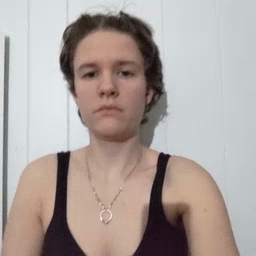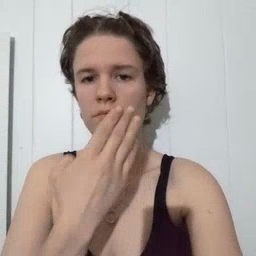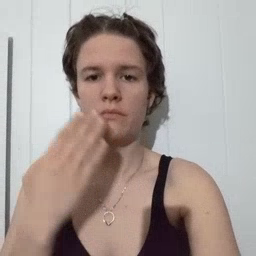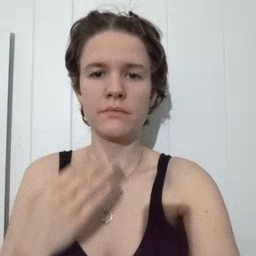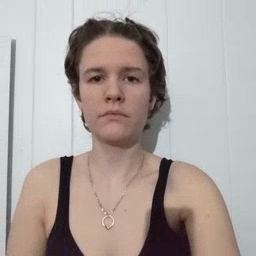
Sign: napkin